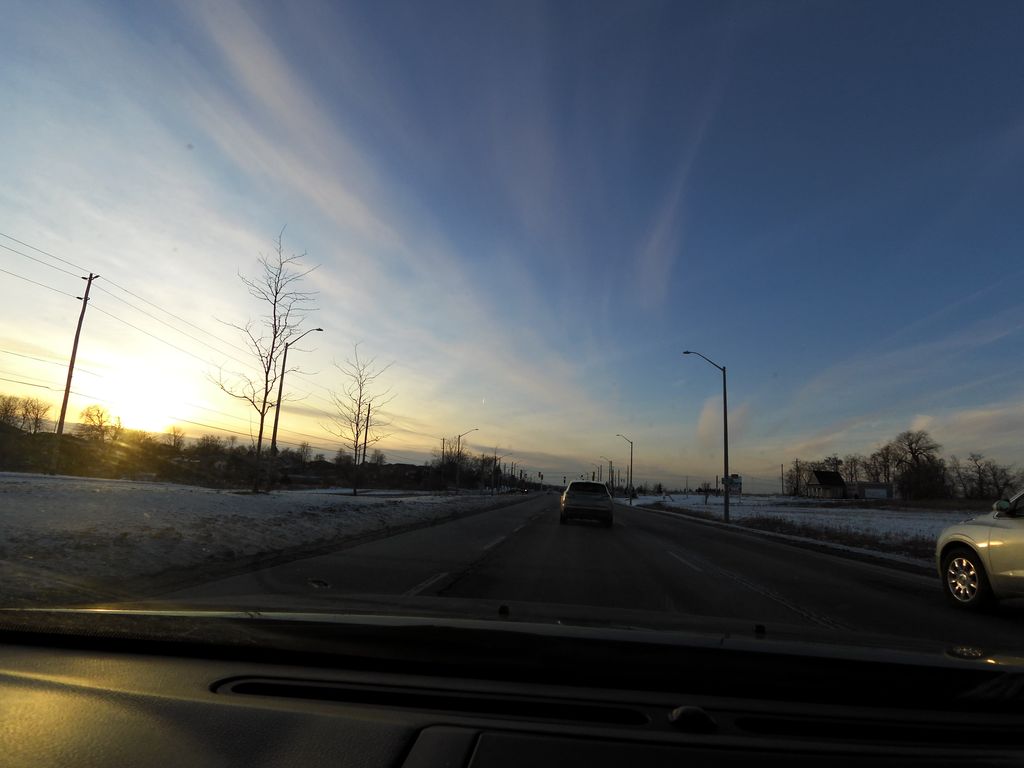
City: hamilton